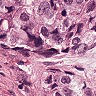
Metastatic tissue present: yes